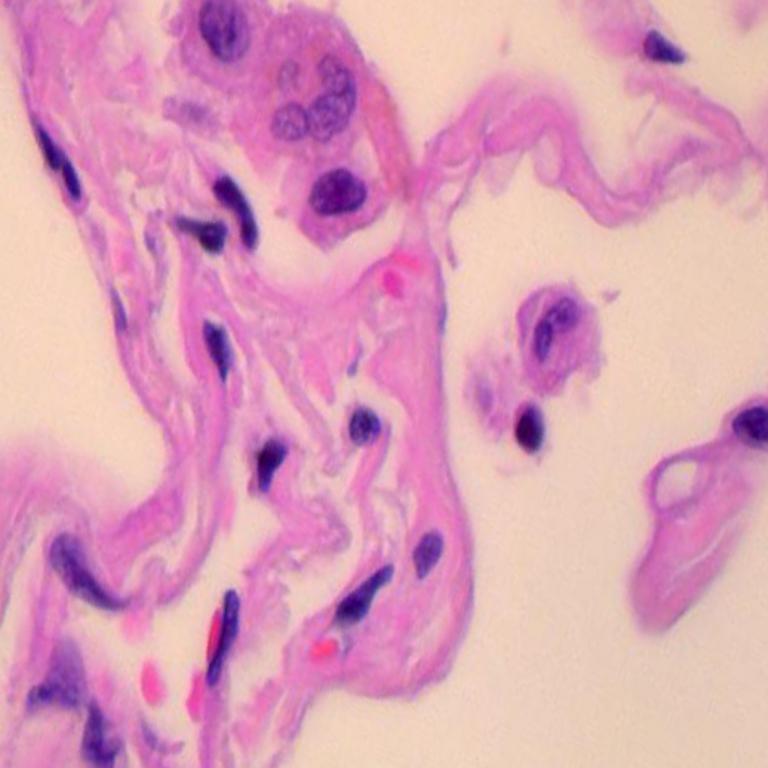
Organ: lung
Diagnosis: benign